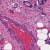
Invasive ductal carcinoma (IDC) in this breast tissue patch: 0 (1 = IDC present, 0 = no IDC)